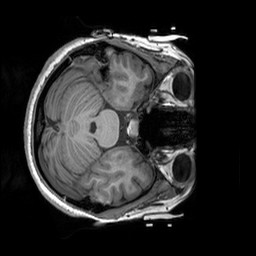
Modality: T1w
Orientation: axial
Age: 22
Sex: female
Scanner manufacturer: siemens
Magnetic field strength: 3 T
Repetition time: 2.3 s
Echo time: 0.00303 s